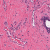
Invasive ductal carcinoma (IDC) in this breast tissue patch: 0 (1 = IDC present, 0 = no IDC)